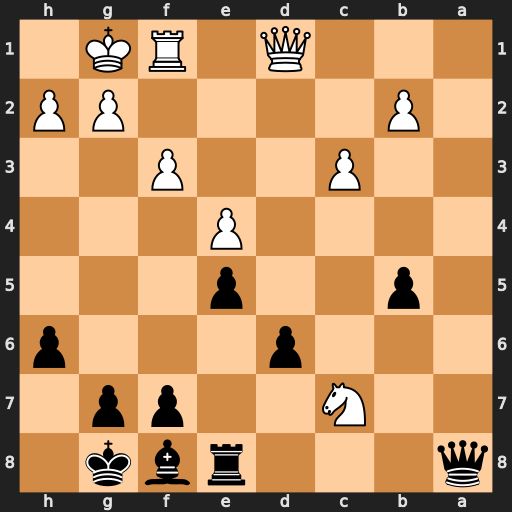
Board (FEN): q3rbk1/2N2pp1/3p3p/1p2p3/4P3/2P2P2/1P4PP/3Q1RK1
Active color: b
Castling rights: -
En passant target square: -
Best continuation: Qa7+ Kh1 Qxc7